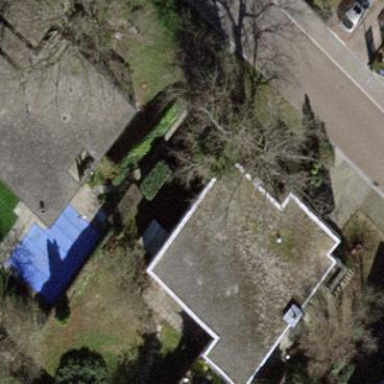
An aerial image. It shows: Flat roofed building.